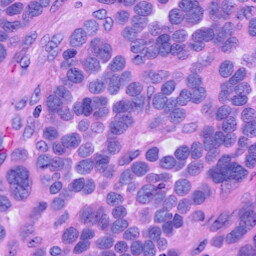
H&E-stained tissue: Ovarian